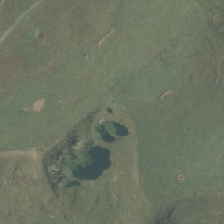
Land cover: indigenous_forest